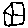
Label: house